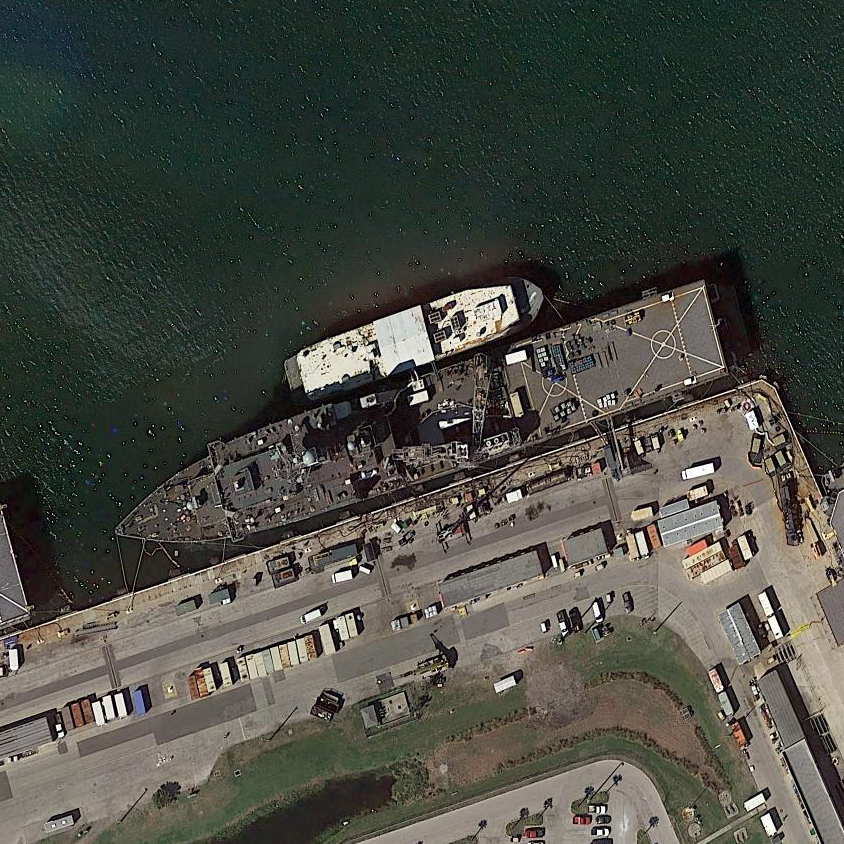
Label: combat